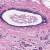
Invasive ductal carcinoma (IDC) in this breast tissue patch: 0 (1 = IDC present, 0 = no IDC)